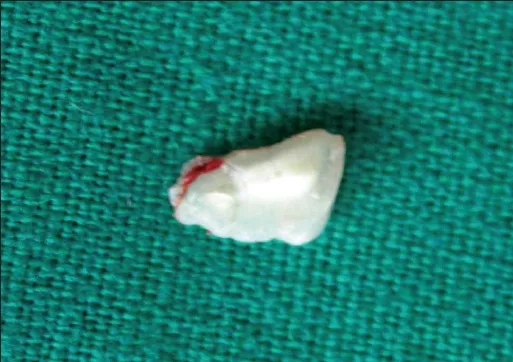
Photograph of the tooth fragment embedded in the lip.
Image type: medical_photograph (other_medical_photograph)